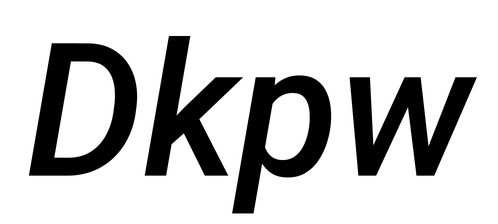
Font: Roboto-Italic_Medium_Italic